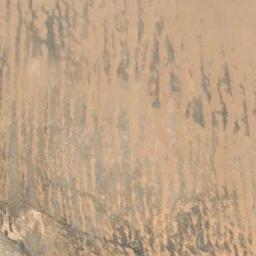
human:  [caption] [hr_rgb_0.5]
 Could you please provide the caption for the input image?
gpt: There are some ravines in this desert .

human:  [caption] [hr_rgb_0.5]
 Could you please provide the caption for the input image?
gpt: The light yellow desert with wavy stripes covers the brown bare land .

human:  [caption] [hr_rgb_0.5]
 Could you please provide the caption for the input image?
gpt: The desert has yellow sand and lots of transverse sand ridges .

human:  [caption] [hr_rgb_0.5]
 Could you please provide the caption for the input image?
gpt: There are yellow desert with lines of green plants .

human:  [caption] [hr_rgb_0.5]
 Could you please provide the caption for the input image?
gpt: A desert covered with sand and bare land .